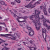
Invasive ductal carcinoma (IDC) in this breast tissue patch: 1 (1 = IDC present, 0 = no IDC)